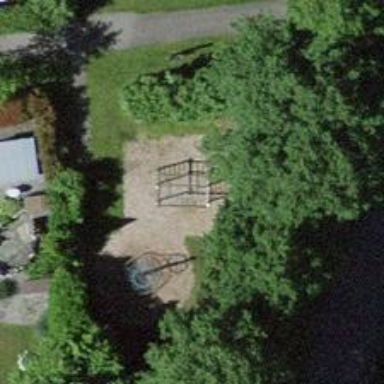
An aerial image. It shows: Playground area for leisure activities on the land.